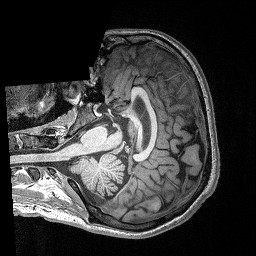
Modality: T1w
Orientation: axial
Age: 24
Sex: male
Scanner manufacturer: siemens
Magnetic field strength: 3 T
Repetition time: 2.4 s
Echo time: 0.03 s